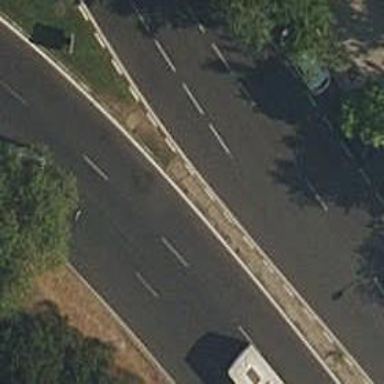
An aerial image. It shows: Tertiary road with shared cycle lane.